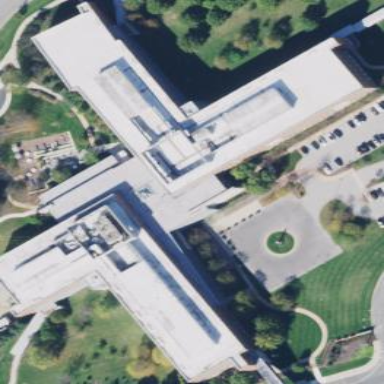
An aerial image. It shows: Pharmaceutical company building.